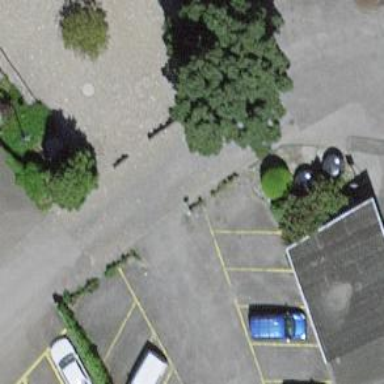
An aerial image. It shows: Bollard.